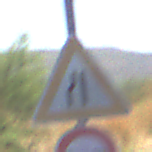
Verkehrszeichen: EinseitigVerengteFahrbahnLinks
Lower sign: Ueberholverbot
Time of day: Midday
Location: Roofed (Underpass)
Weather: Clear
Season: NotSpecified
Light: Natural